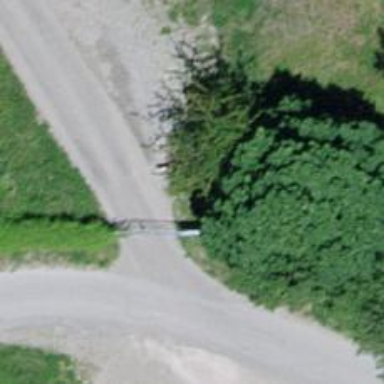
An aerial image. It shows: Gate.